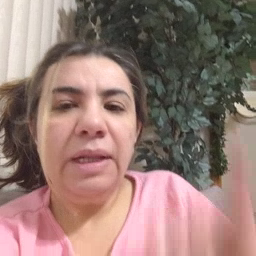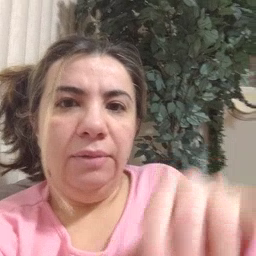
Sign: that